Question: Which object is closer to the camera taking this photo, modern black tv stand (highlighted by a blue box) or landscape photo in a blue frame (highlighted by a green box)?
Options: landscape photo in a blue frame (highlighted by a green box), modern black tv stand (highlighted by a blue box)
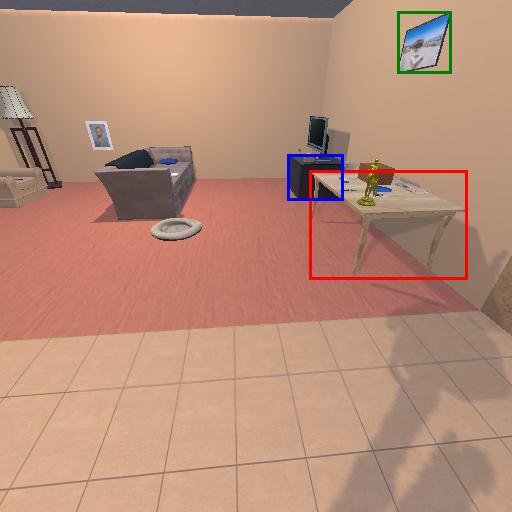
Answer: landscape photo in a blue frame (highlighted by a green box)